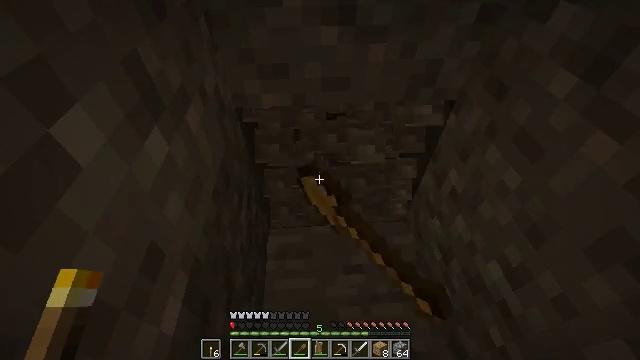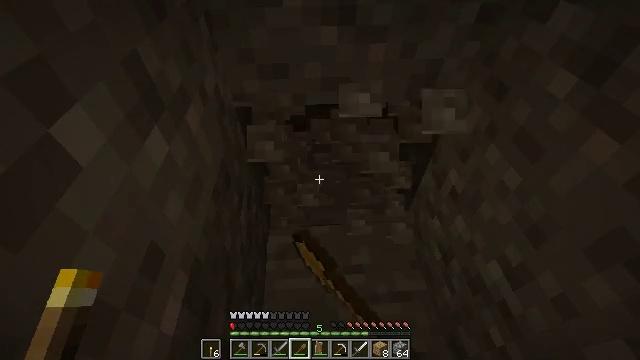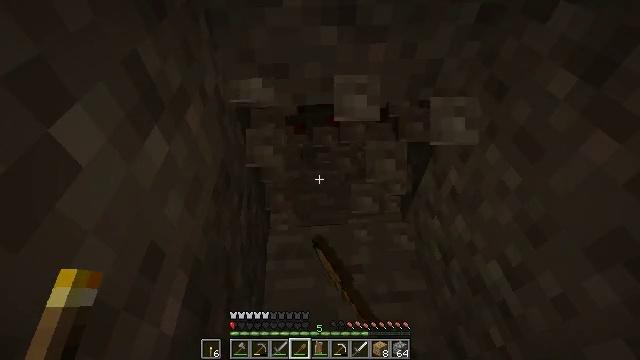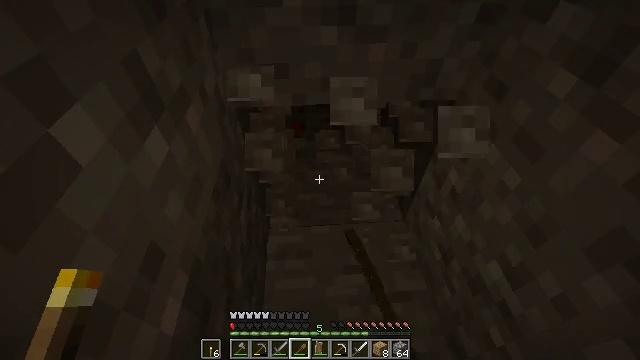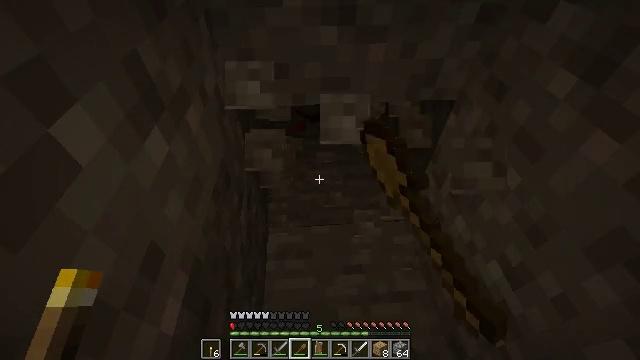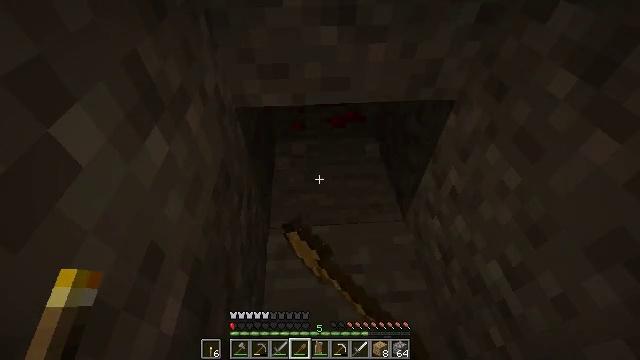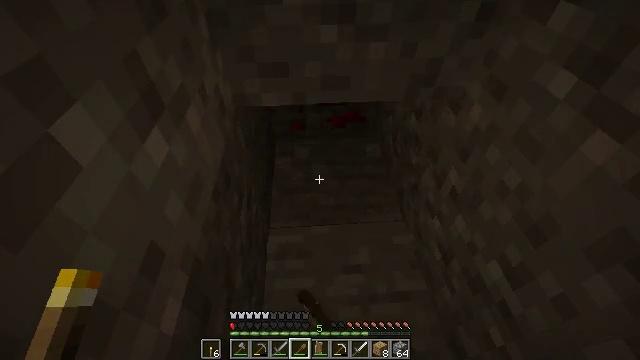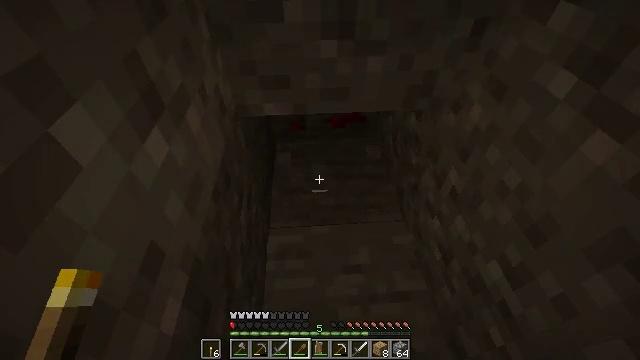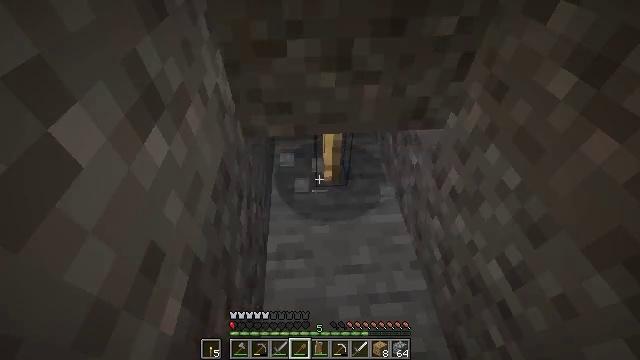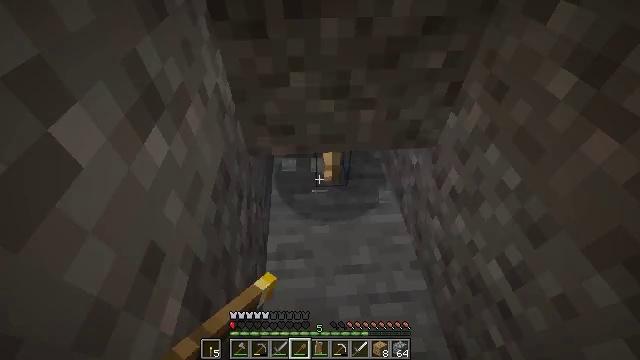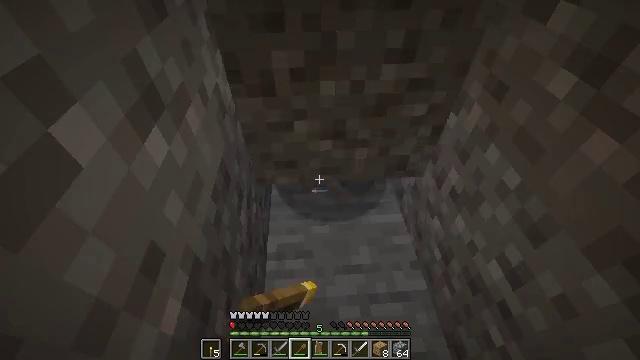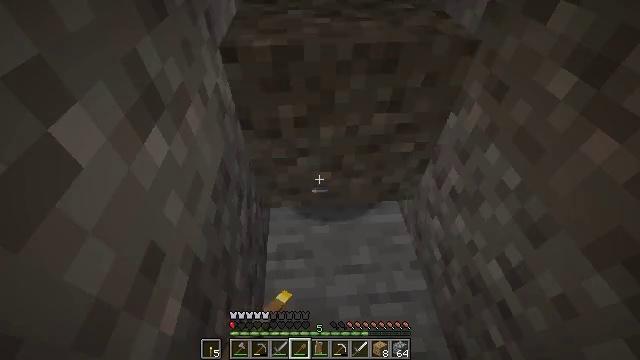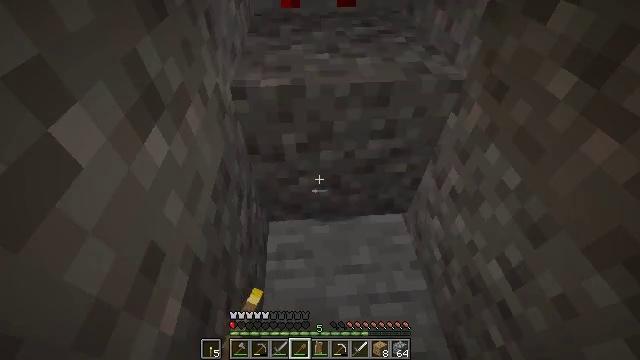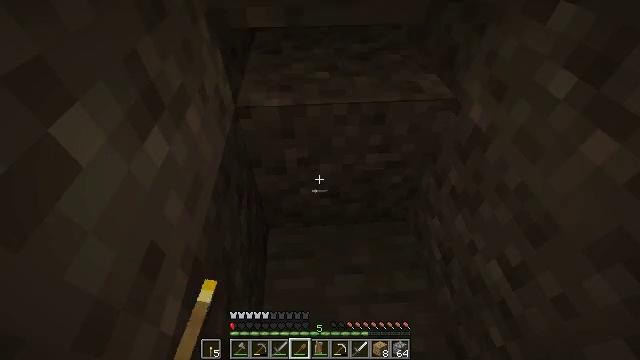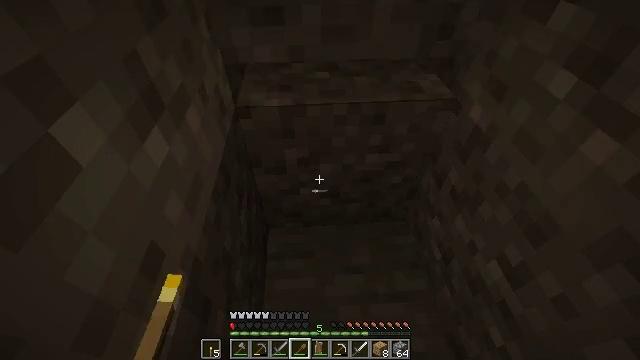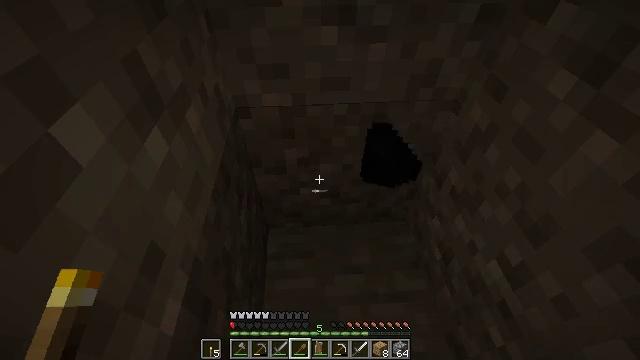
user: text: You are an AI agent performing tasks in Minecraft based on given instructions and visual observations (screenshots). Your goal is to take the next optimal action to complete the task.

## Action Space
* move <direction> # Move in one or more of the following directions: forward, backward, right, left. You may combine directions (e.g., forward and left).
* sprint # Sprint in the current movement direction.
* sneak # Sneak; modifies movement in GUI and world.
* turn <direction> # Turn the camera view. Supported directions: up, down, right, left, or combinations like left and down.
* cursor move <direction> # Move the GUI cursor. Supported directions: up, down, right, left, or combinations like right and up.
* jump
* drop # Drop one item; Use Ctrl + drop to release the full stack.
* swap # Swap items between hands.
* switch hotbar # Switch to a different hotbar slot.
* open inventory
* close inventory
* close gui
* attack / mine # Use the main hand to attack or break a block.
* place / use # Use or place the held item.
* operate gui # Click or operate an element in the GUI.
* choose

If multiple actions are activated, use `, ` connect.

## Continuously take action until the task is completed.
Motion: motion action
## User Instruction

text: Shovel up some gravel.
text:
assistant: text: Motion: attack / mine
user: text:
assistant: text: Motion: attack / mine
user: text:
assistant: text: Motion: attack / mine
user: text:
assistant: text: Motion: attack / mine
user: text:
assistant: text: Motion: attack / mine
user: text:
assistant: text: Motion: attack / mine and use / place
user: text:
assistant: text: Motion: use / place
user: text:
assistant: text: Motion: use / place
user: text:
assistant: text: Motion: no_op
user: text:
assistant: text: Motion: no_op
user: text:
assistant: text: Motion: no_op
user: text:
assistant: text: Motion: no_op
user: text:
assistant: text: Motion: no_op
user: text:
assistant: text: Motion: no_op
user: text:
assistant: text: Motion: no_op
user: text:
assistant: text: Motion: no_op
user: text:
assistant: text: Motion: no_op
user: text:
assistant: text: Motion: no_op
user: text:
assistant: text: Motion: no_op
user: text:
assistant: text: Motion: no_op
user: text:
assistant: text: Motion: no_op
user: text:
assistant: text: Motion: no_op
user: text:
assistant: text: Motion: no_op
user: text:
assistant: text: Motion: no_op
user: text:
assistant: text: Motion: attack / mine
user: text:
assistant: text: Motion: attack / mine
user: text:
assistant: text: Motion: attack / mine
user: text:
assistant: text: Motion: attack / mine
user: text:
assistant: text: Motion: attack / mine
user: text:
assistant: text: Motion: attack / mine